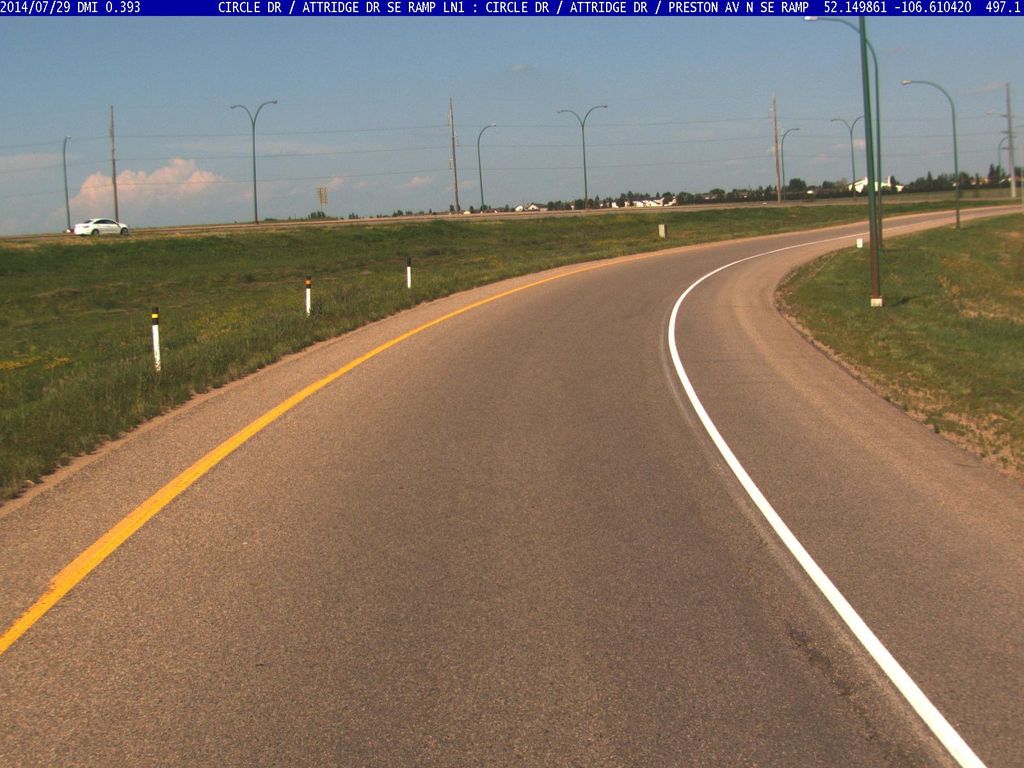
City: saskatoon